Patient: sex M, age 66
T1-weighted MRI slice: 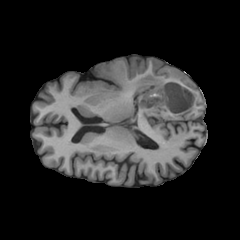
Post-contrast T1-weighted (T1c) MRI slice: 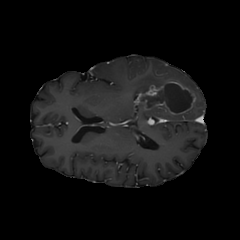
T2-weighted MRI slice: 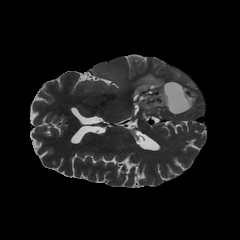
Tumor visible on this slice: yes
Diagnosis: Glioblastoma, IDH-wildtype
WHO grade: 4